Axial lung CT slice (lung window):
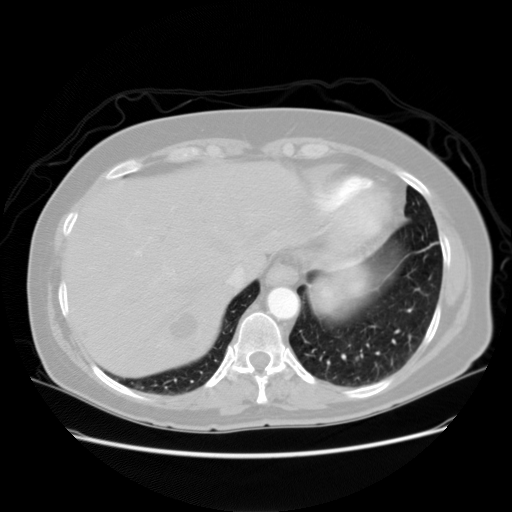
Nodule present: no